Question: My screen looks like this:

As you can see, the customer info and balance are showing outside my _Layout.cshtml.
'''
<!DOCTYPE html>
<html>
<head>
<title>@ViewBag.Title</title>
<link href="@Url.Content("~/Content/Site.css")" rel="stylesheet" type="text/css" />
<script src="@Url.Content("~/Scripts/jquery-1.5.1.min.js")" type="text/javascript"></script>
<script>
$(function () {
$('.focus :input').focus();
});
</script>
</head>
<body>
<div class="page">
<div id="header">
<div id="logindisplay">
@Html.Partial("_LogOnPartial")
</div>
<div id="menucontainer">
<ul id="menu">
@if (User.Identity.IsAuthenticated)
{
<li>@Html.ActionLink("Update Account", "UpdateAccount" , "Account")</li>
<li>@Html.ActionLink("Change Password", "ChangePassword", "Account")</li>
<li>@Html.ActionLink("Accounts", "CustomerSummary", "Customer")</li>
}
else
{
<li>@Html.ActionLink("Logon", "Logon", "Account")</li>
<li>@Html.ActionLink("Register", "Register", "Account")</li>
}
<li>@Html.ActionLink("ContactUs", "ContactUs", "Home")</li>
</ul>
</div>
</div>
<div id="main">
@RenderBody()
</div>
<div id="footer">
</div>
</div>
</body>
</html>
'''
'''
@model SuburbanCustPortal.SuburbanService.CustomerData
@{
ViewBag.Title = "Account Screen";
}
<h2>AccountScreen</h2>
<div class="leftdiv">
<fieldset>
<legend>customer info</legend>
@Html.Partial("CustomerInfoPartialView", Model)
</fieldset>
</div>
<div class="rightdiv">
<fieldset>
<legend>balance</legend>
<div>
@Html.Partial("BalancePartialView", Model)
</div>
</fieldset>
</div>
'''
Any ideas why it's not staying within my layout?
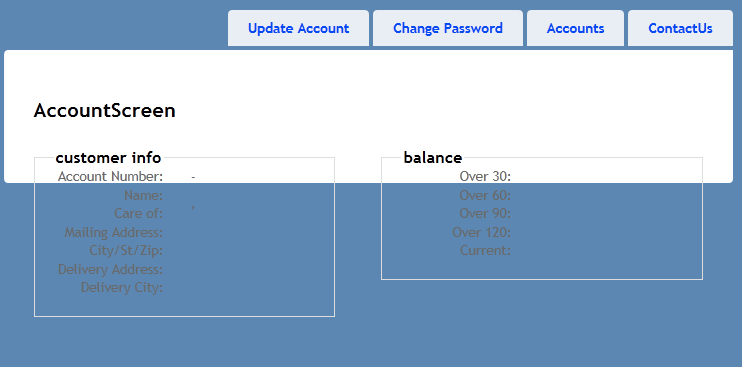
Answer: Floats inside a container don't expand the container to full height without using a "clearing" div. You need a clearing div inside the '<div id="main">' For example:
'''
<div id="main">
@RenderBody()
<div style="clear: both;"></div>
</div>
'''
There are a number of other ways of doing this, but that is the most straight forward.